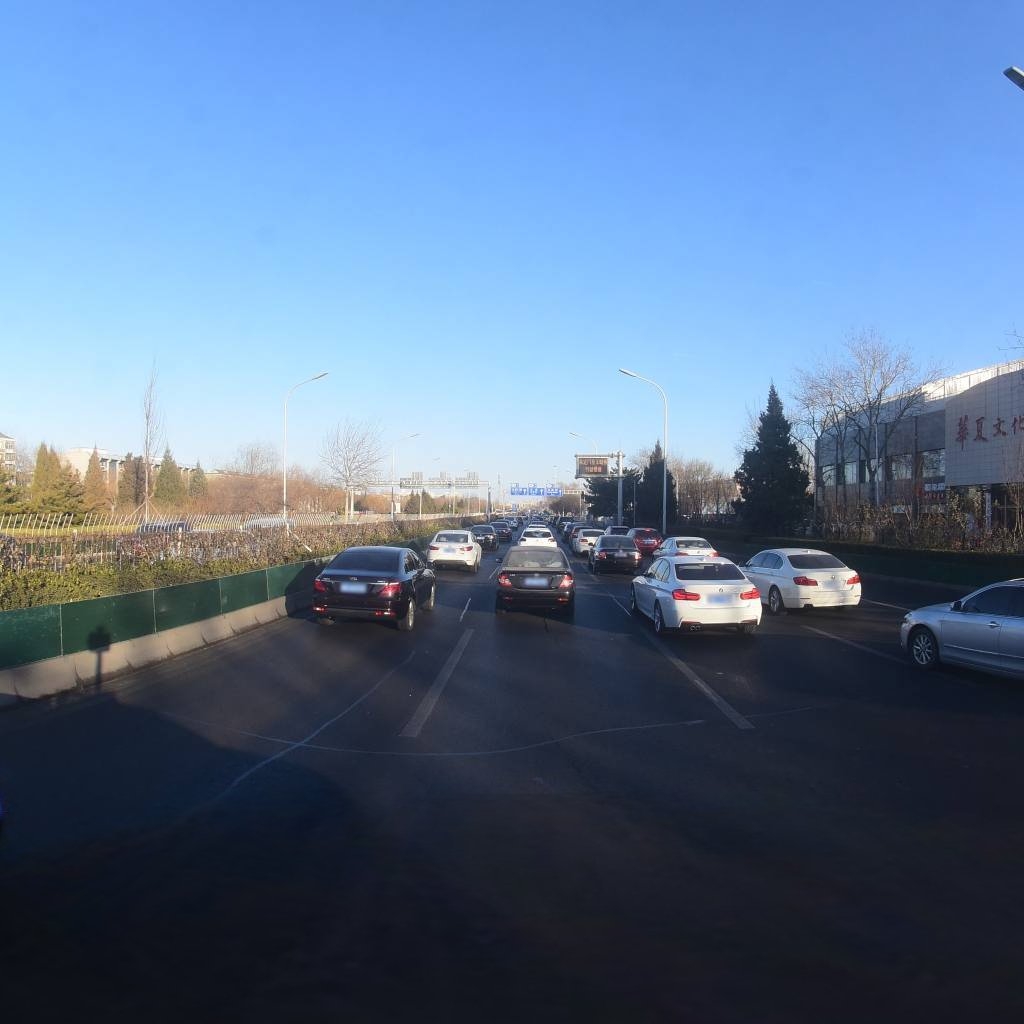
Region: Dongcheng
Road damage annotations: longitudinal patch, transverse patch, longitudinal patch, transverse patch, longitudinal patch